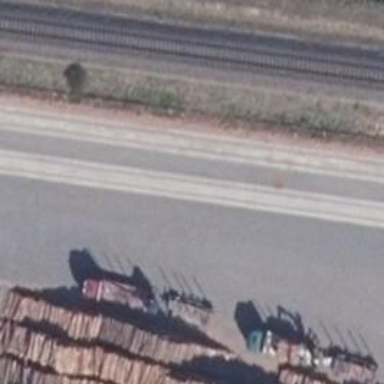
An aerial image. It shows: Rail spur service.